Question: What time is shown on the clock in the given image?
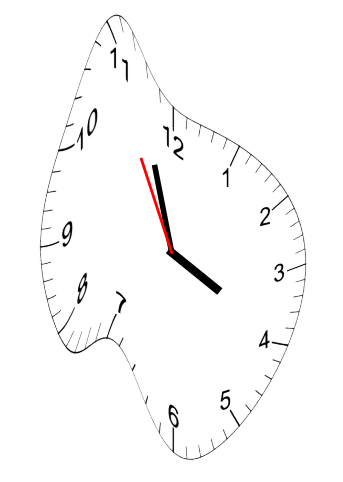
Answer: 03:56:55